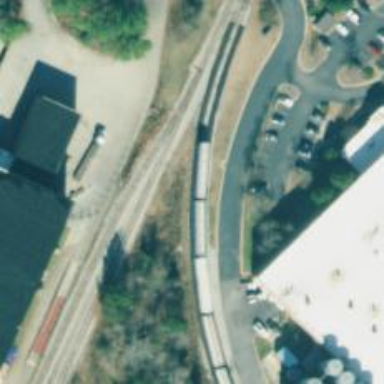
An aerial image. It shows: Rail spur service.